Question: I'm working on a simple registration window that appears when the java app opens.
It's a 'JFrame', that has a 'JPanel' in it, which has text fields, labels, and another panel which also contains text fields and labels.
My problem is that the outside panel has a background image, but it doesn't apply to the panel inside it as seen here:

Here is the whole window code:
'''
public void start() {
try {
UIManager.setLookAndFeel(UIManager.getSystemLookAndFeelClassName());
} catch (Exception ex) {
ex.printStackTrace();
}
Dimension screenSize = Toolkit.getDefaultToolkit().getScreenSize();
frame = new JFrame("Chat");
frame.setDefaultCloseOperation(JFrame.EXIT_ON_CLOSE);
//frame.setMaximumSize(new Dimension((int)screenSize.getWidth()-1000, (int)screenSize.getHeight()-1000));
frame.setMinimumSize(new Dimension((int)screenSize.getWidth()/2-200,(int) screenSize.getHeight()/2));
frame.setResizable(false);
welcome = new LoginPanel();
welcome.setLayout(new BoxLayout(welcome, BoxLayout.Y_AXIS));
welcome.setBorder(BorderFactory.createEmptyBorder(50, welcome.getWidth()/2-500, 50, welcome.getWidth()/2 -500));
//repaintThread = new Thread(new RepaintRunnable(frame, welcome));
//repaintThread.start();
request = new JLabel("Please fill the required fields below:");
request.setFont(new Font("Serif", Font.BOLD, 20));
request.setBorder(BorderFactory.createEmptyBorder(0, 0, 10, 0));
request.setAlignmentX(Component.CENTER_ALIGNMENT);
userInfo = new JPanel();
userInfo.setLayout(new BoxLayout(userInfo, BoxLayout.Y_AXIS));
userInfo.setAlignmentX(Component.CENTER_ALIGNMENT);
Font fieldType = new Font("Serif", Font.PLAIN, 15);
PlainDocument doc = new PlainDocument();
doc.setDocumentFilter(new NameDocument());
enterFirstName = new JLabel("First name:");
enterFirstName.setAlignmentX(Component.LEFT_ALIGNMENT);
enterFirstName.setFont(fieldType);
firstName = new JTextField(20);
firstName.setMaximumSize(firstName.getPreferredSize());
firstName.setDocument(NameDocument.getNewNameDocument(NameDocument.NO_SPACE));
firstName.getDocument().addDocumentListener(new ChangeDocumentListener());
firstName.addActionListener(new ConfirmListener());
firstName.setAlignmentX(Component.LEFT_ALIGNMENT);
enterSecName= new JLabel("Surname:");
enterSecName.setAlignmentX(Component.LEFT_ALIGNMENT);
enterSecName.setFont(fieldType);
secName = new JTextField(30);
secName.setMaximumSize(secName.getPreferredSize());
secName.setDocument(NameDocument.getNewNameDocument(NameDocument.HAS_SPACE));
secName.getDocument().addDocumentListener(new ChangeDocumentListener());
secName.addActionListener(new ConfirmListener());
secName.setAlignmentX(Component.LEFT_ALIGNMENT);
enterNickname = new JLabel("Nickname (how other people will see you in chat):");
enterNickname.setAlignmentX(Component.LEFT_ALIGNMENT);
enterNickname.setFont(fieldType);
nickname = new JTextField(30);
nickname.setMaximumSize(nickname.getPreferredSize());
nickname.setDocument(NameDocument.getNewNameDocument(NameDocument.NO_SPACE));
nickname.addActionListener(new ConfirmListener());
nickname.setAlignmentX(Component.LEFT_ALIGNMENT);
userInfo.add(enterFirstName);
userInfo.add(firstName);
userInfo.add(enterSecName);
userInfo.add(secName);
userInfo.add(enterNickname);
userInfo.add(nickname);
confirm = new JButton("Submit");
confirm.setAlignmentX(Component.CENTER_ALIGNMENT);
confirm.setEnabled(false);
confirm.addActionListener(new ConfirmListener());
welcome.add(request);
welcome.add(userInfo);
welcome.add(new Box.Filler(new Dimension(10, 10), new Dimension(10, 10), new Dimension(10, 10)));
welcome.add(confirm);
frame.getContentPane().add(BorderLayout.CENTER, welcome);
frame.setLocationRelativeTo(null);
frame.setVisible(true);
}
'''
And here is the LoginPanel code(the outside JPanel):
'''
public class LoginPanel extends JPanel {
public void paintComponent(Graphics g) {
try {
super.paintComponent(g);
BufferedImage background = ImageIO.read(new File("Background.jpg"));
g.drawImage(background, 0, 0, getWidth(), getHeight(), null);
} catch(Exception ex) {
ex.printStackTrace();
}
}
}
'''
it'll also be great if someone will give me advice on how to make this code better, since I'm beginner in Java.
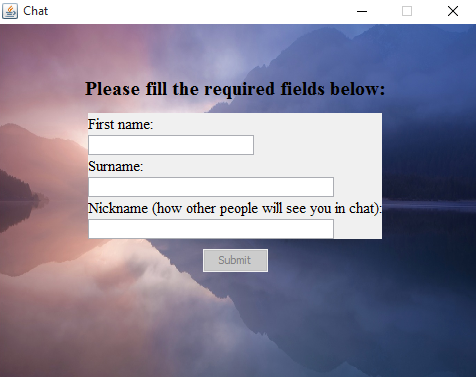
Answer: Remember to call 'setOpaque(false);' on any inner JPanels (and on some other components -- though not all) that cover up your image-displaying JPanel. This will allow background images to show through. You don't have to do this with JLabels as they are see-through (non-opaque) by default, but you do with JPanels.
So for you it will be:
'''
userInfo = new JPanel();
userInfo.setOpaque(false);
'''
One other problem is that you should read in images from within a paintComponent method. This method may be called often, and why re-read the image when it can and should be read in only once. And more importantly, this method should be fast as possible since slowing it down needlessly will slow down the perceived responsiveness of your program. Read the image in once, and store it in a variable that is then displayed within paintComponent.
e.g.,
'''
public class LoginPanel extends JPanel {
private BufferedImage background;
public LoginPanel(BufferedImage background) {
this.background = background;
}
public void paintComponent(Graphics g) {
super.paintComponent(g);
if (background != null) {
g.drawImage(background, 0, 0, getWidth(), getHeight(), this);
}
}
}
'''
Read the image in and then pass it into the constructor of your LoginPanel class.